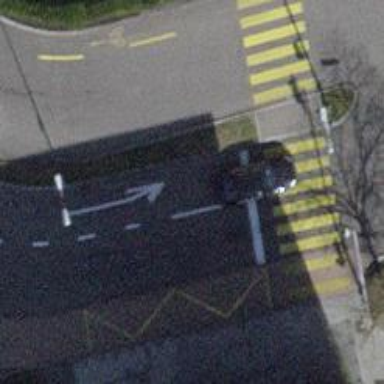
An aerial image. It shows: Public transport stop position.